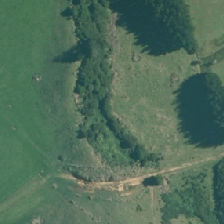
Land cover: broadleaved_indigenous_hardwood